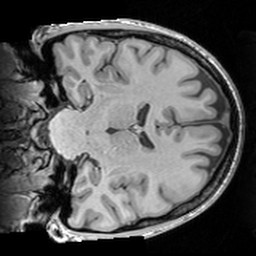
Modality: T1w
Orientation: coronal
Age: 21
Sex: female
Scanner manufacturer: siemens
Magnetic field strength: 3 T
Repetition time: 1.63 s
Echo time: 0.00311 s